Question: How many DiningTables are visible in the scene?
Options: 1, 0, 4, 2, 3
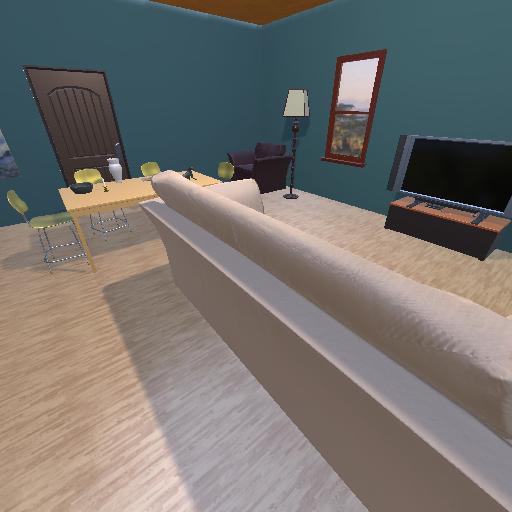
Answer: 1